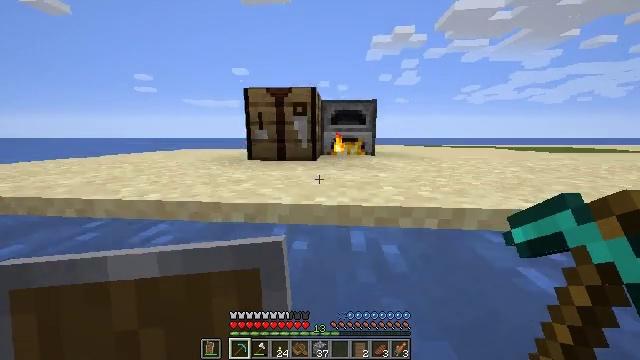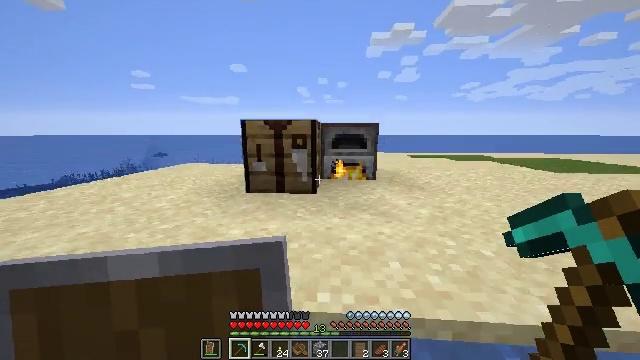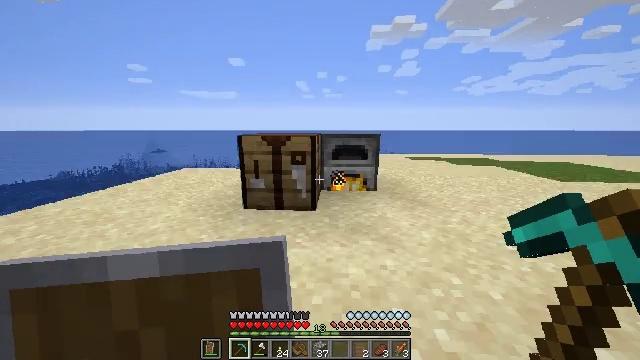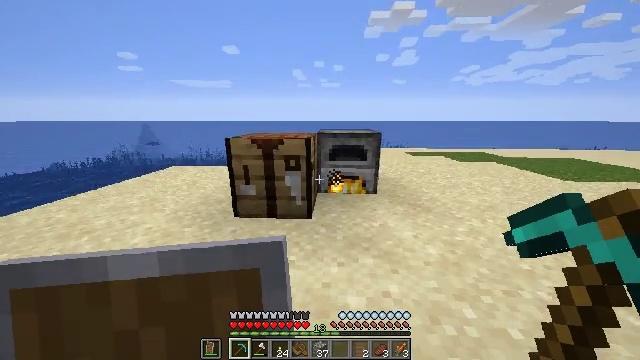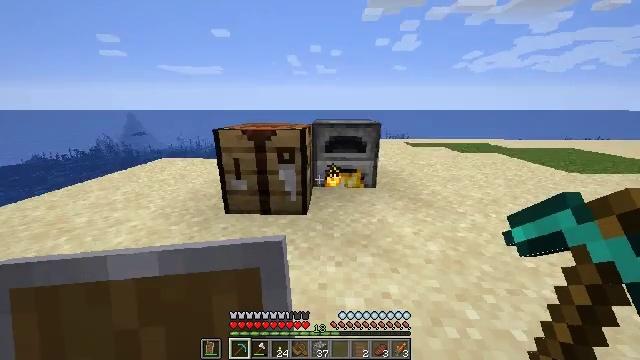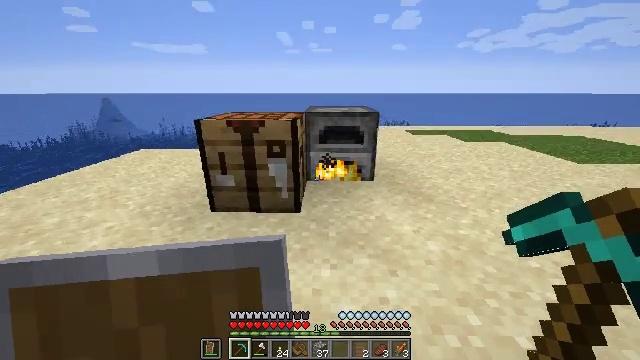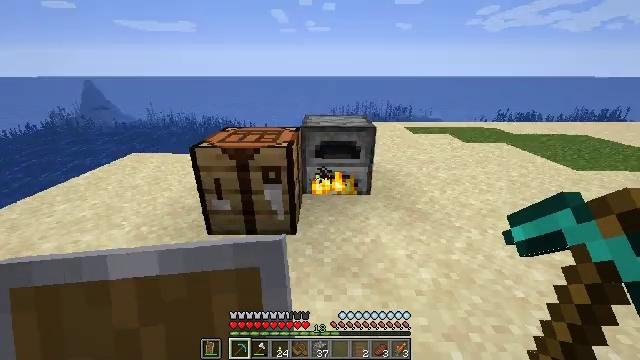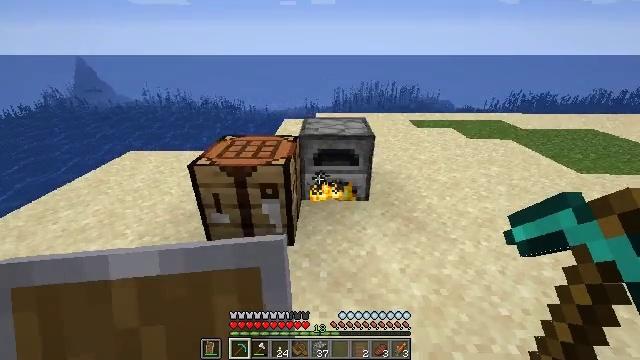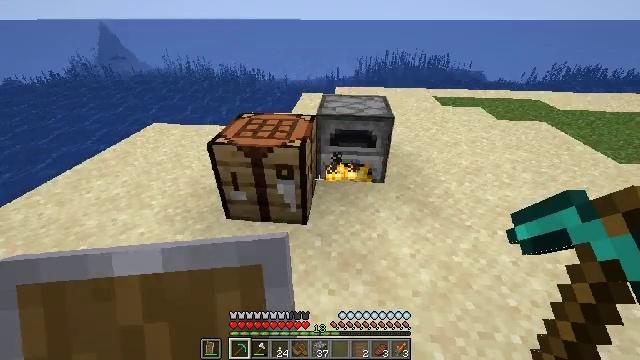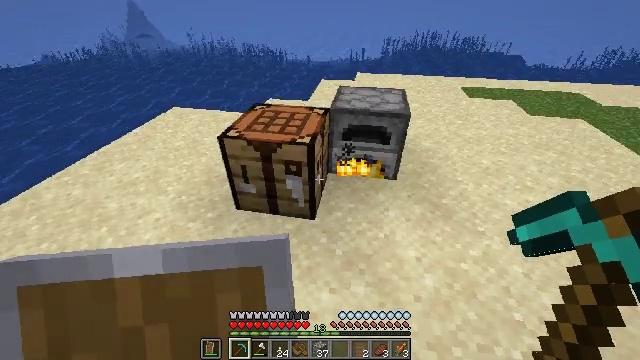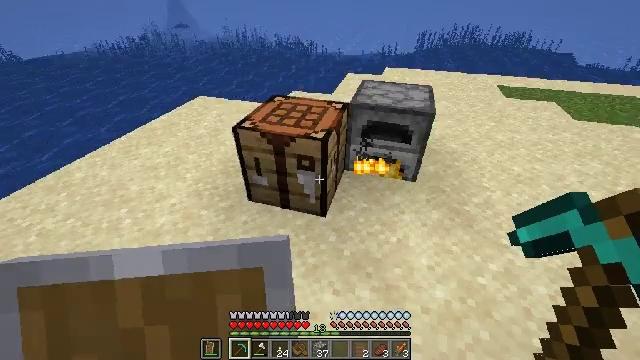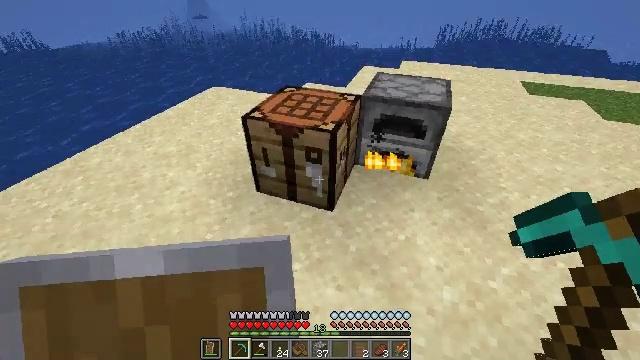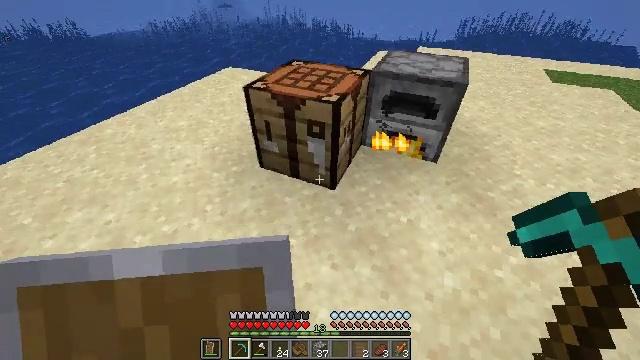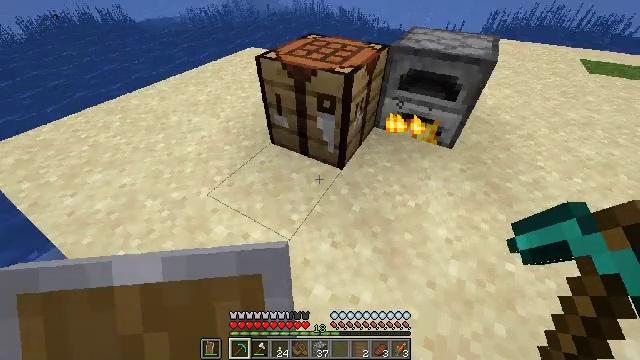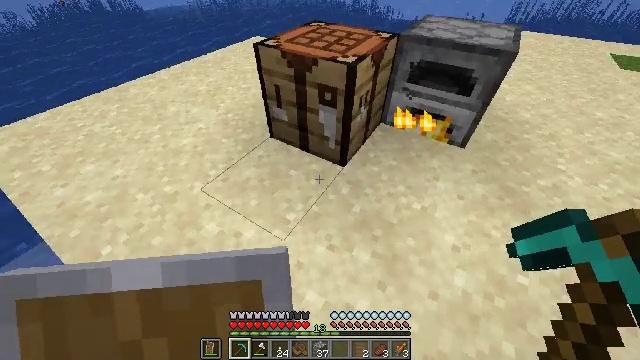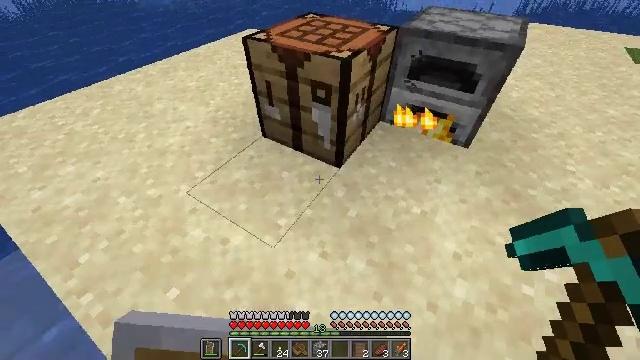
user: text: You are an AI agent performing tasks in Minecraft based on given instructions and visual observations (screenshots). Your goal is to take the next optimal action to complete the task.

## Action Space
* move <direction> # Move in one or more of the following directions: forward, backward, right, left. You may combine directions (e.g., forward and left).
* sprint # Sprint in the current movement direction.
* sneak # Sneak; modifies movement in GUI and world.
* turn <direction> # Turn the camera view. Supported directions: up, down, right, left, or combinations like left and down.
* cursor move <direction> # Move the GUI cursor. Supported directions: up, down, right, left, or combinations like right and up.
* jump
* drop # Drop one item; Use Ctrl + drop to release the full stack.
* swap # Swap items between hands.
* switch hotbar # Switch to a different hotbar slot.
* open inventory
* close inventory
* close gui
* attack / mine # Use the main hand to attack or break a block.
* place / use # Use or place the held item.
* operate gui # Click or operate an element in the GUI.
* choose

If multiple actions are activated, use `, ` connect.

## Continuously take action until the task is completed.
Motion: motion action
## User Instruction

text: Open the crafting table to craft a diamond shovel.
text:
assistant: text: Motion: move forward, sprint, jump
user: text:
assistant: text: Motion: move forward and move right, sprint, turn down, jump
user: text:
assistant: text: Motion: move forward and move right, sprint, turn down, jump
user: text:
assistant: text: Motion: move forward and move right, sprint, turn down, jump
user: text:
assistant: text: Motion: move forward and move right, sprint, turn right and down, jump
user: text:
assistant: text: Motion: move forward and move right, sprint, turn down, jump
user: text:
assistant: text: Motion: move forward and move right, sprint, turn down, jump
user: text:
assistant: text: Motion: move forward and move right, sprint, turn left and down, jump
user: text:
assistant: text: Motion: move forward and move right, turn left and down, jump
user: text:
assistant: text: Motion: move forward and move right, turn left and down, jump
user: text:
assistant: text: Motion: move forward, turn left and down
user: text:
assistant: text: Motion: move forward, turn left and down
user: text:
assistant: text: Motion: turn left and down
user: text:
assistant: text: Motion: turn left
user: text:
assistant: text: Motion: use / place
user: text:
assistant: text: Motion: use / place
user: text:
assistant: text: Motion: turn up, use / place
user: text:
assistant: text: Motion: turn up
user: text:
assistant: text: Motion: turn up
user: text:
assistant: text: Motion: turn left and up
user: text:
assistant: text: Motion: no_op
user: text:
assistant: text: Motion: turn up
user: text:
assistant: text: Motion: turn up
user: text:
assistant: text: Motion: no_op
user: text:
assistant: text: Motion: use / place
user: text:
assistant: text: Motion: move forward, use / place
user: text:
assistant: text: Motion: move forward, use / place
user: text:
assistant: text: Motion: move forward
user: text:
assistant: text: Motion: move forward
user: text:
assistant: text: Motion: move forward, cursor move right, open gui